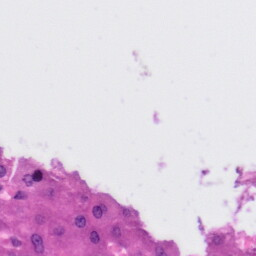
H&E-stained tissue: Liver